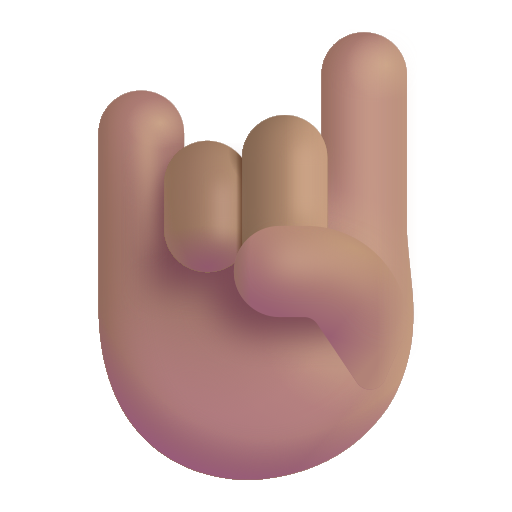
sign of the horns color